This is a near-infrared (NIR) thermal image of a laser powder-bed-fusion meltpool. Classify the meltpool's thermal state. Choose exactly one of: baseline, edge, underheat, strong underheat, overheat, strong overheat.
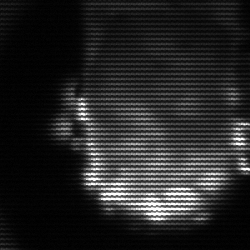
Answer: baseline